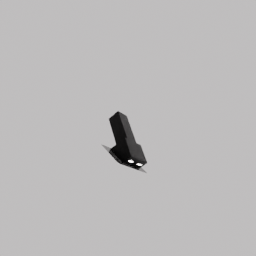
Label: appliances